Interaction volume radius: 5 \u00c5
Interaction volume height: 25 \u00c5
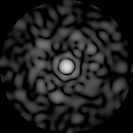
Disorder parameter: 0.8458